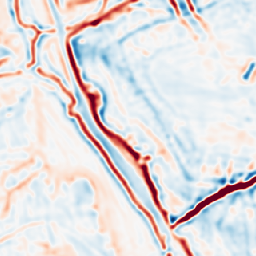
Category: multiscale
Decomposition family: log
Decomposition parameters: sigma: 3
Upsampling method: nearest
Upsampling parameters: scale: 8
Upsampling scale: 8